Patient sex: F
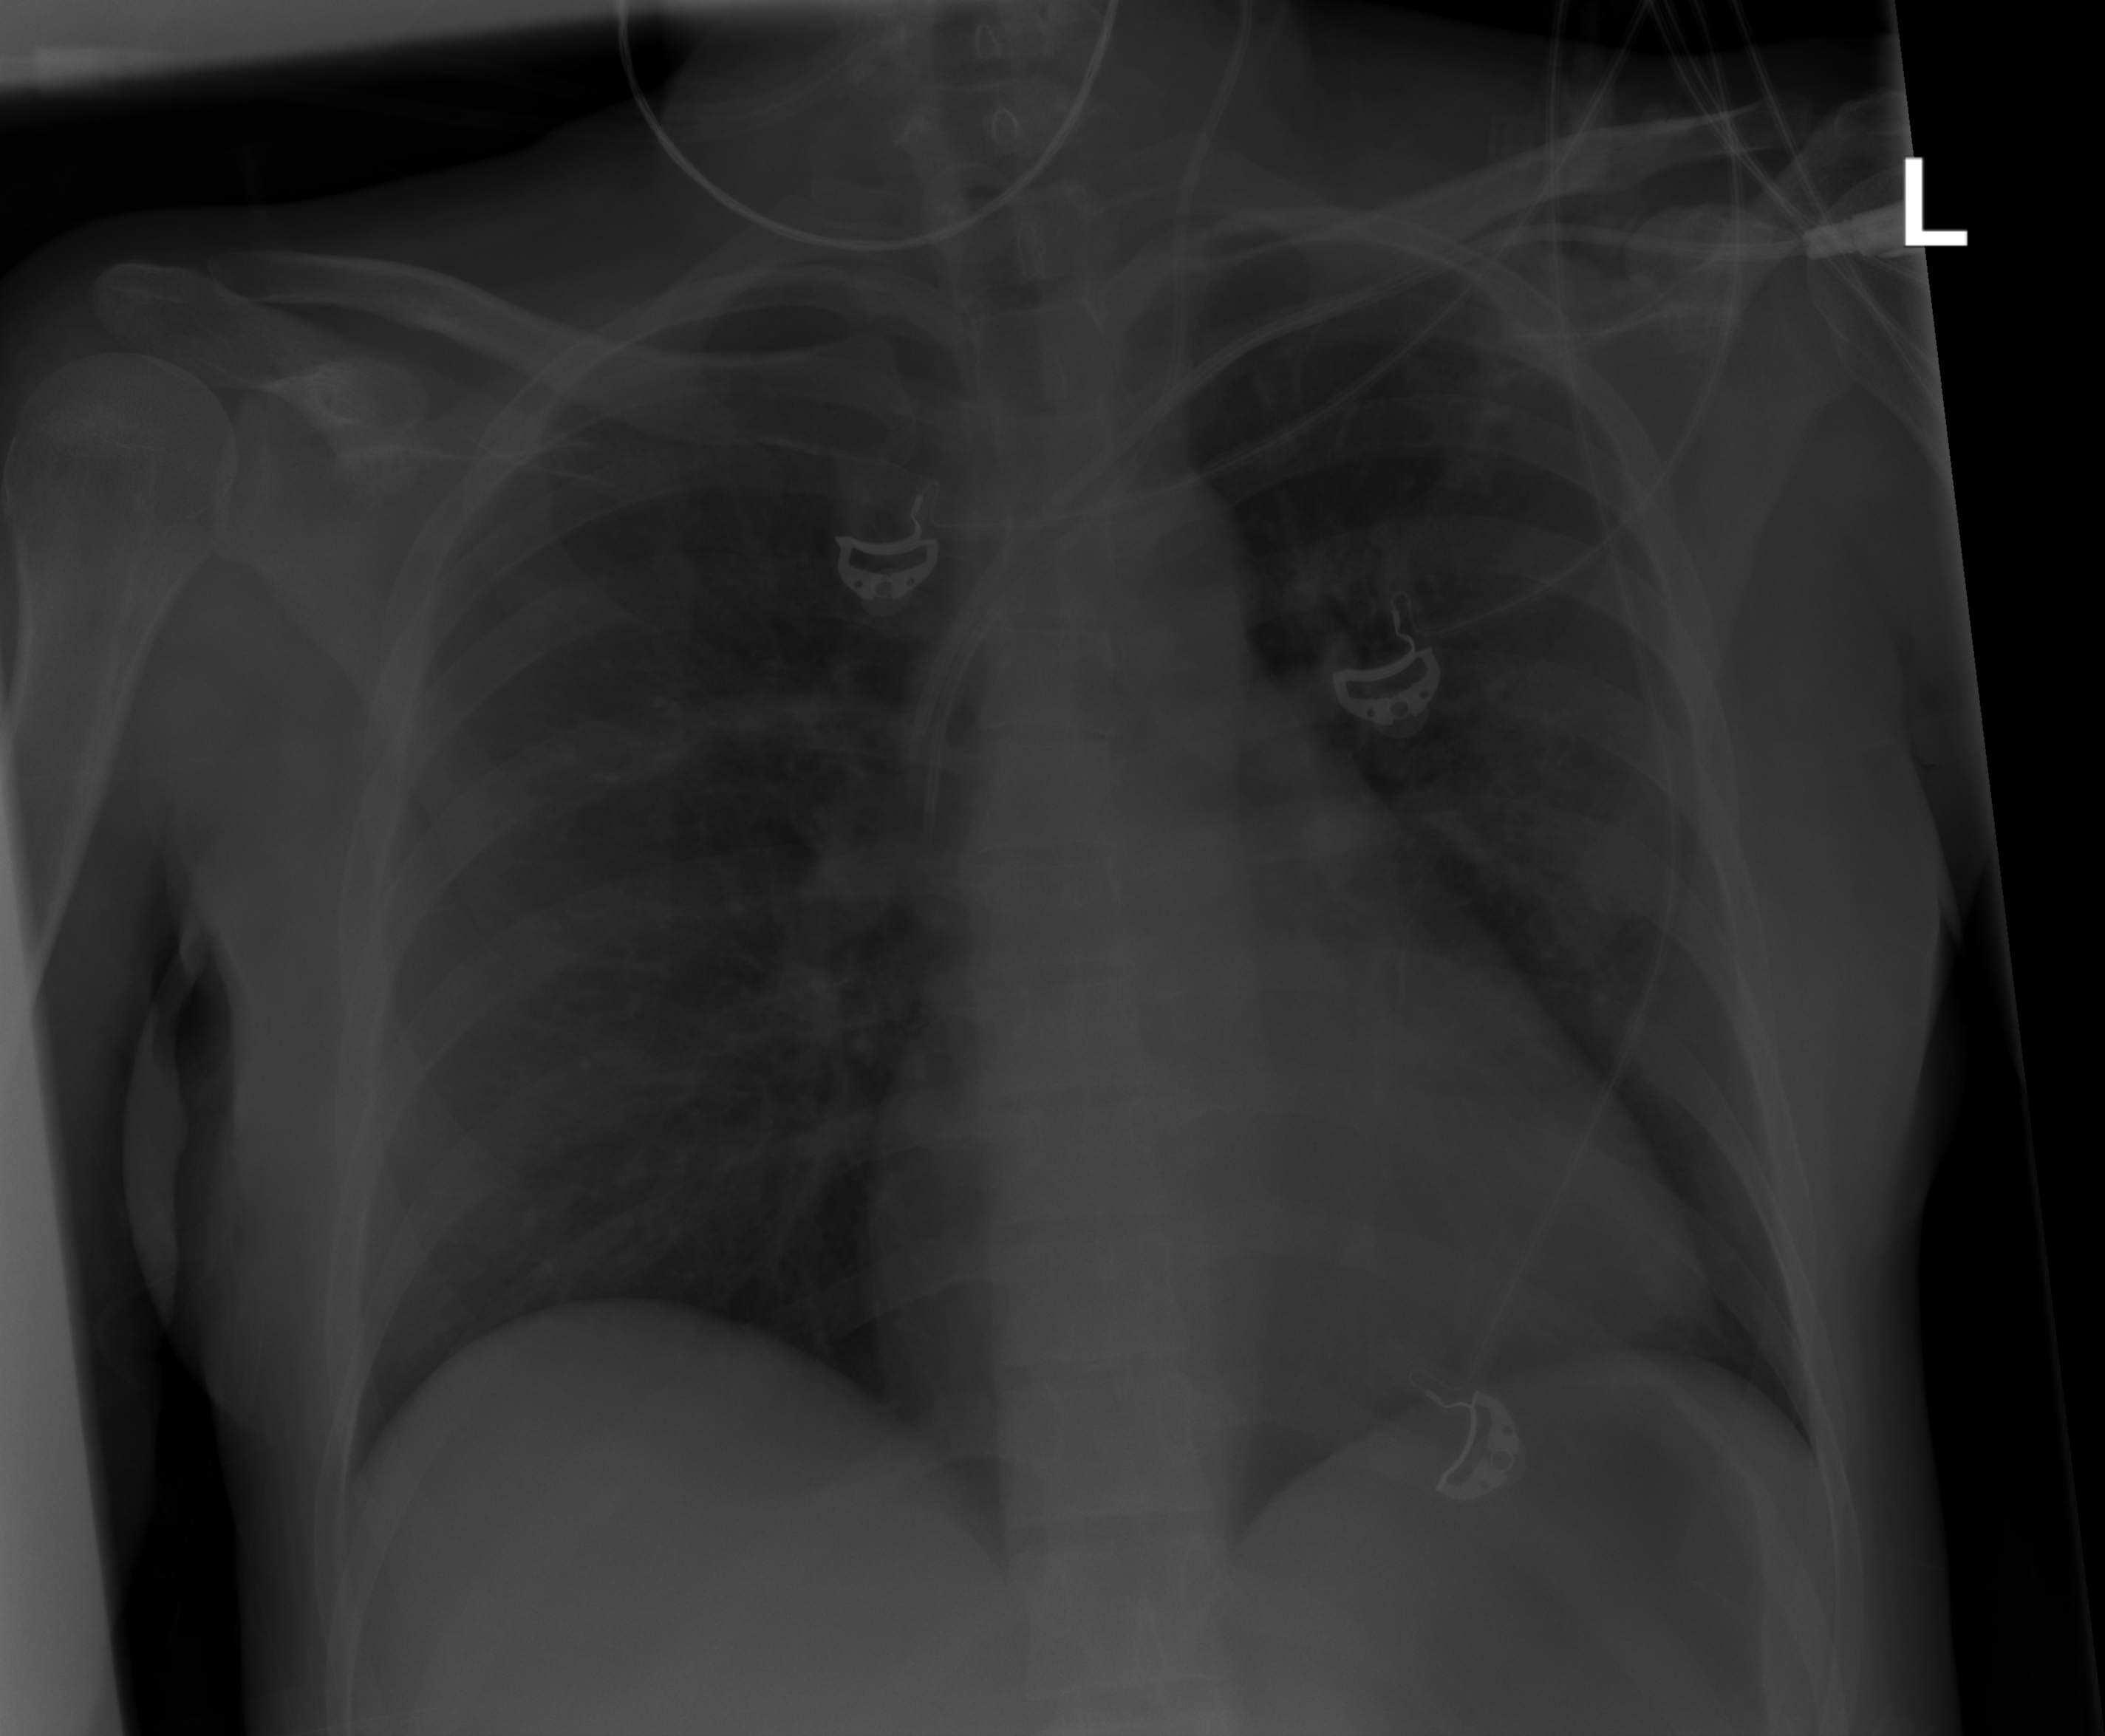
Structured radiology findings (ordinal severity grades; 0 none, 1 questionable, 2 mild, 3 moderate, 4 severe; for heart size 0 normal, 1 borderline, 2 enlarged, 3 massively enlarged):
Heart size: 2
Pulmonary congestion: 0
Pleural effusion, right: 0
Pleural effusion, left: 0
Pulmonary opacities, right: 2
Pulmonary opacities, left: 2
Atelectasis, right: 2
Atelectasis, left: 2